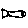
Label: fish